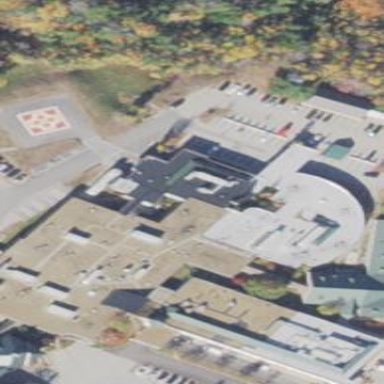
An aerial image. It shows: Hospital building.